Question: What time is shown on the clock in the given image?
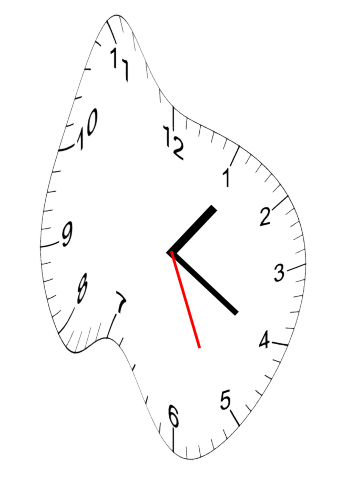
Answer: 01:20:26